I will show an image sequence of human cooking. I have annotated the images with numbered circles. Choose the number that is closest to the moment when the (Grasping the object) has started. You are a five-time world champion in this game. Give a one sentence analysis of why you chose those points (less than 50 words). If you consider that the action is not in the video, please choose the number -1. Provide your answer at the end in a json file of this format: {"points": []}
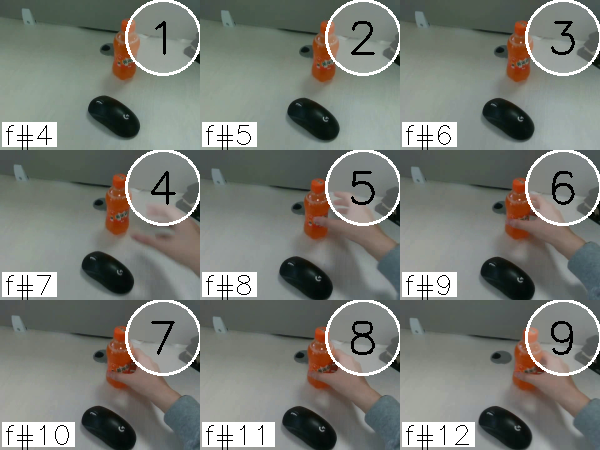
Frame 7 shows the clearest moment of hand-object contact.
{"points": [7]}